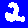
Digit: 2